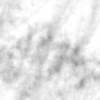
Label: no_change